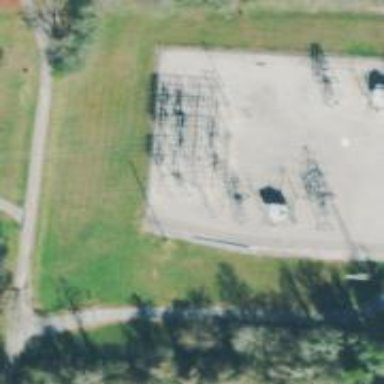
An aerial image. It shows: Power tower.